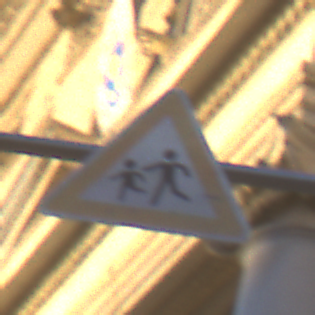
Verkehrszeichen: KinderRechts
Umgebung: Outdoor, Urban
Tageszeit: SunriseSunset
Wetter: Clear
Licht: Natural
Jahreszeit: NotSpecified
Kontrast: MediumContrast